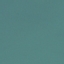
Label: SeaLake